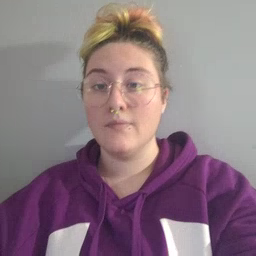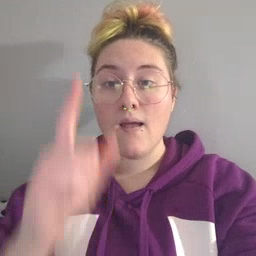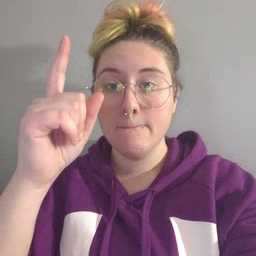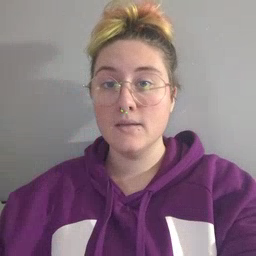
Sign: up